Question: As you can see in the screenshot the background image repeats when displayed in a big monitor:

Does anyone suggest any workaround for this?
(And sample CSS code if possible)
Live site: <URL>
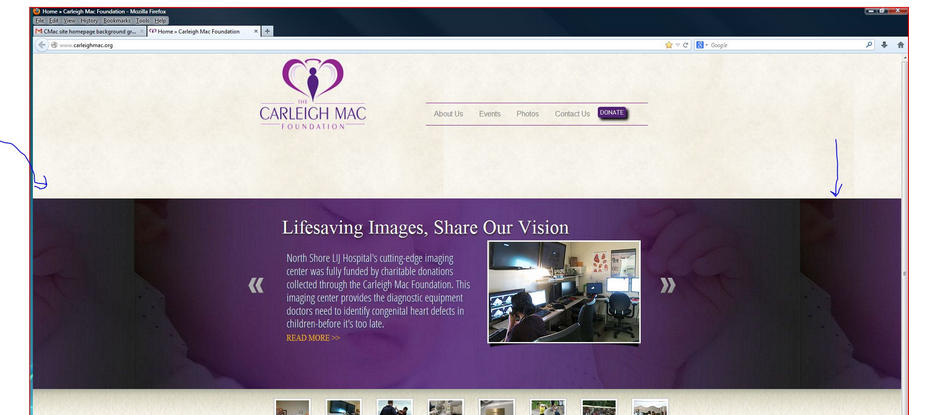
Answer: The obvious answer is to use:
'''
#featured-area {
/* other CSS unchanged */
background-repeat: no-repeat;
}
'''
Currently Chrome's Web Inspector tool shows the background-property rules defined as:
'''
background: url(/themes/sunrise/img/nav/slider-background-baby.jpg) repeat-x top center;
'''
If you replace ''repeat-x' with the above 'no-repeat' this would be the shorthand version of the above.